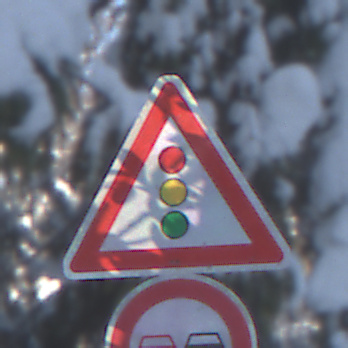
Verkehrszeichen: Lichtzeichenanlage
Zusatzzeichen unten: Ueberholverbot
Umgebung: Outdoor, Nature
Tageszeit: MorningAfternoon
Wetter: Clear
Licht: Natural
Jahreszeit: Winter
Kontrast: LowContrast